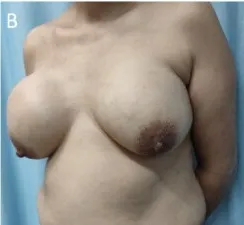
PASH patient before surgery. (A - C) Pre-surgery photographs taken from different angles, indicating breast asymmetry. The right breast was significantly larger than the left, and mild venous dilatation can be observed on the surface of both breasts. PASH, Pseudoangiomatous stromal hyperplasia.
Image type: medical_photograph (other_medical_photograph)